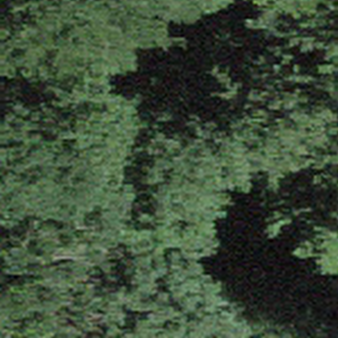
Label: other